Question: What is the value of this measurement?
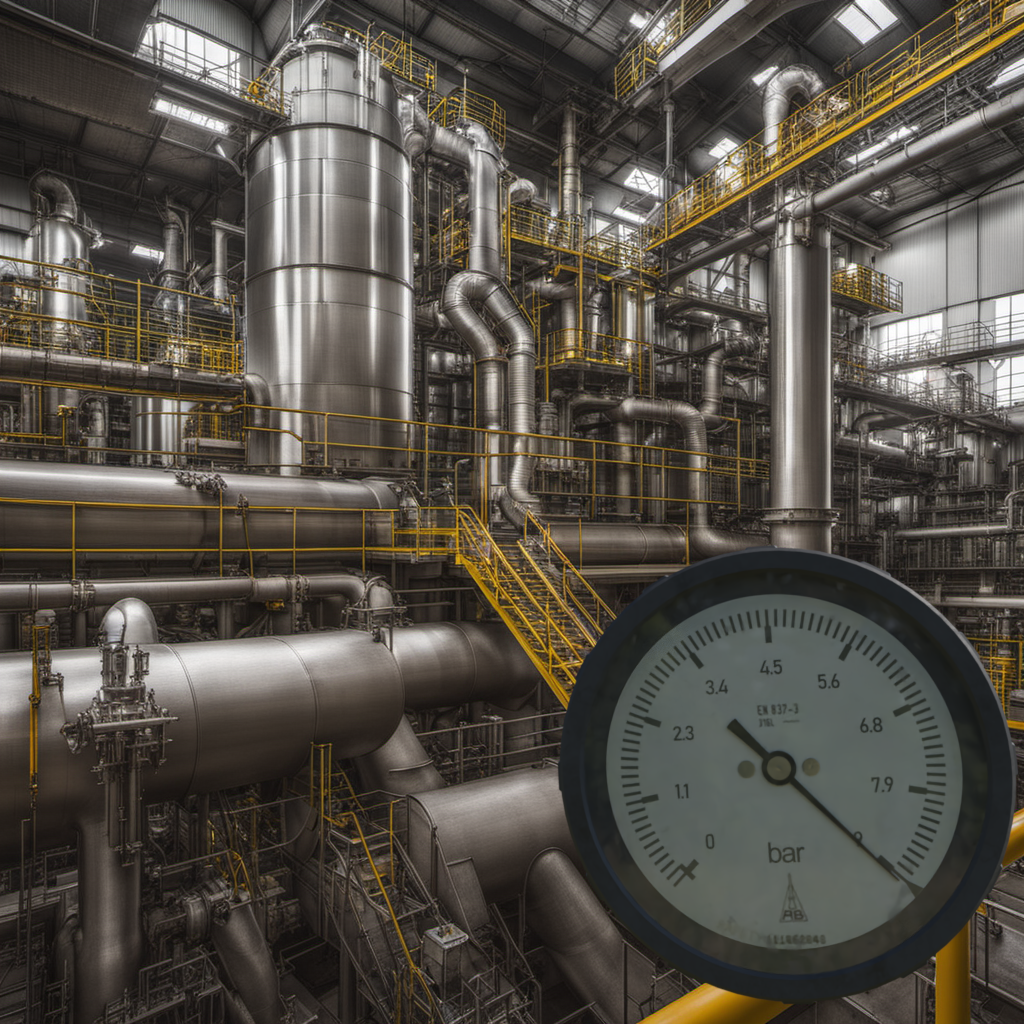
Answer: The result is 9.01
Question: What is the range of the measurement shown in the image?
Answer: The range is from 0 to 9
Question: What is the minimum and maximum reading range of the measurement in the image?
Answer: The minimum value is 0 and the maximum value is 9